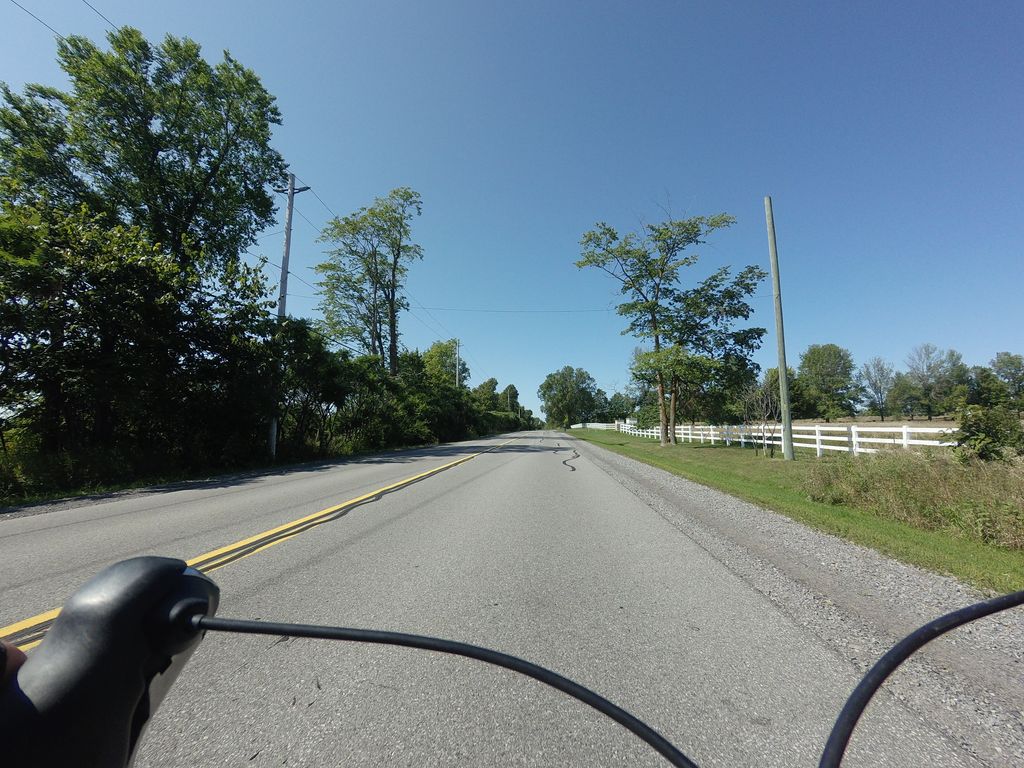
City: ottawa-gatineau